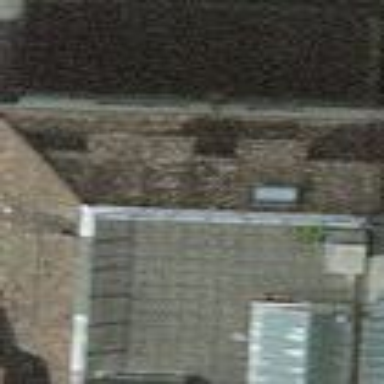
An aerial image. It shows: Building with flat roof.